Question: Compare the top bar for <URL> in both Chrome and Firefox. I've been hunting around for the reason why the "Sudomemo Theatre" logo won't display in Firefox; I've tried both Linux, Windows, and Mac. I can only conclude that it comes down to the rendering engine.
But won't it display, and how can I fix it? I'd like to understand the issue at its core. It appears to me that Firefox is not properly properly rendering the css content attribute.
Thanks!
Take notice of the top floating menu bar; it should have a 'Sudomemo Theatre' logo on the left. It displays properly in Chrome for Windows, and Linux (Chromium), but not Firefox. I can't assume that everyone has the latest version.

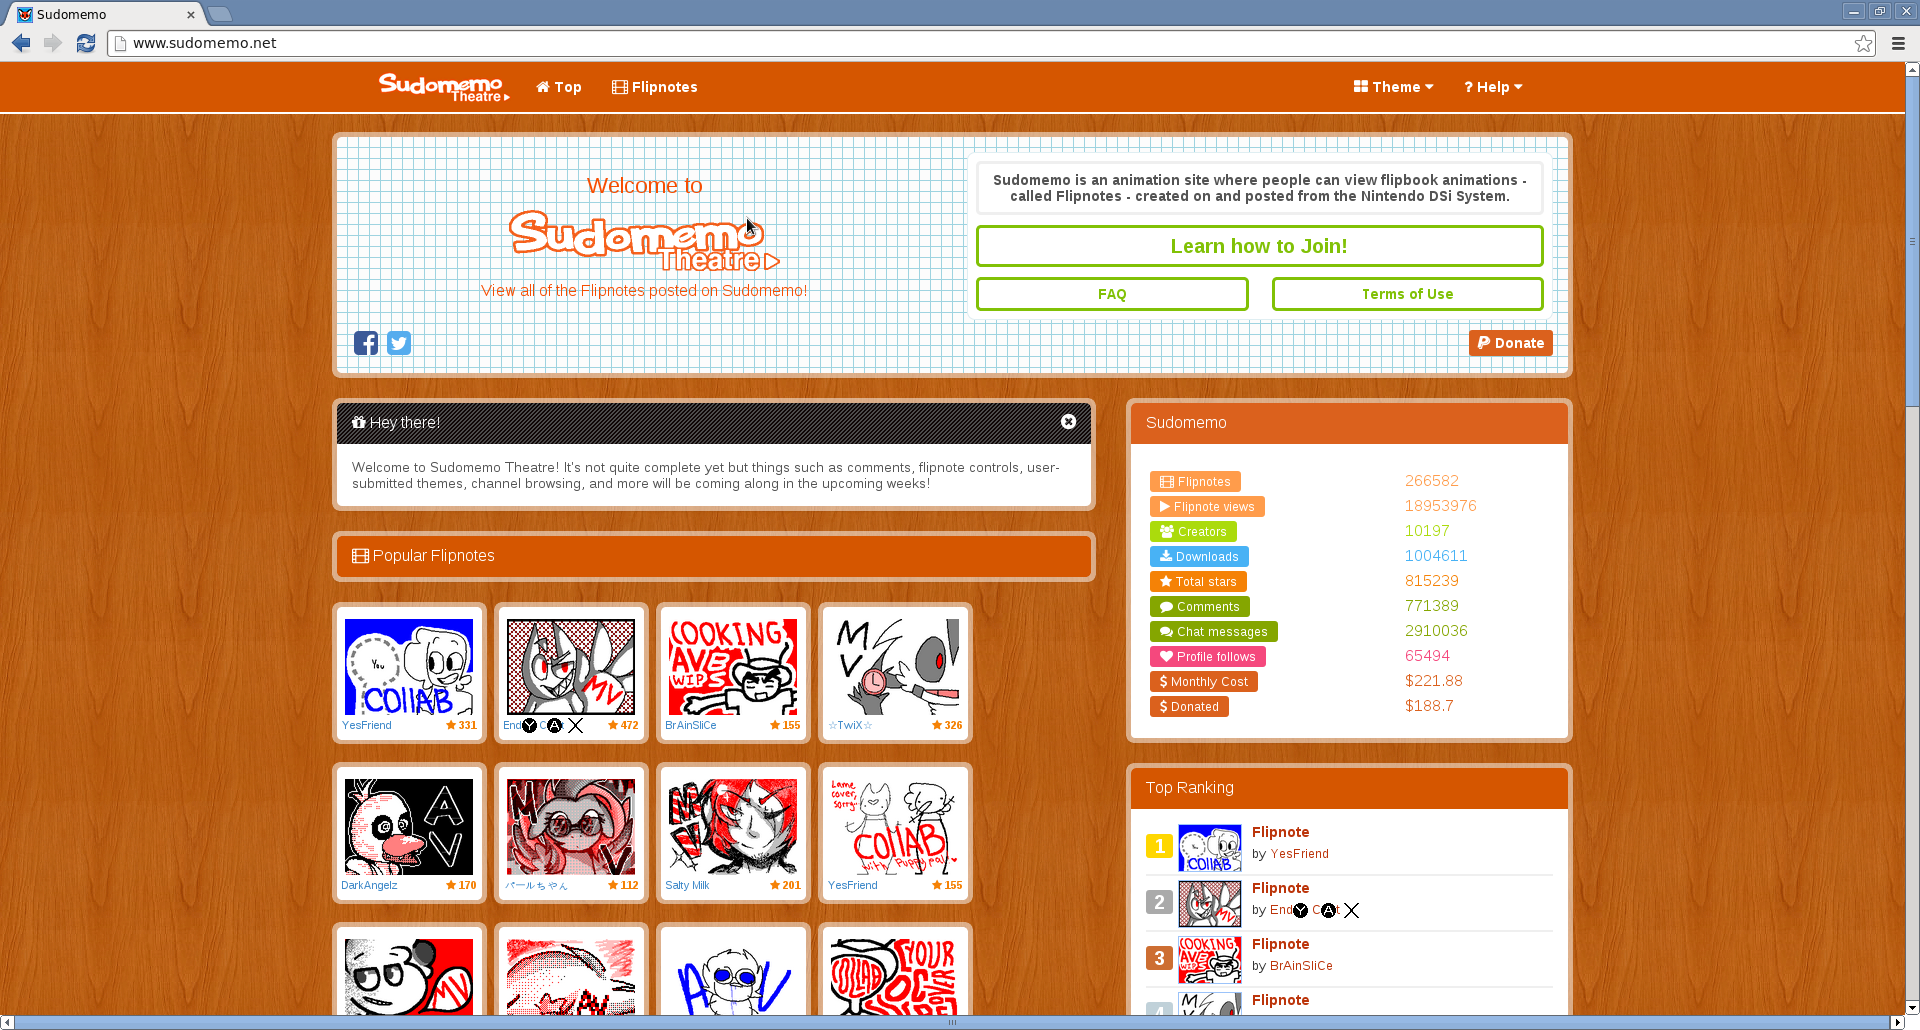
Answer: It seems Firefox only supports the 'content' CSS attribute with the ':before' or ':after' pseudo-class, but not with a "bare" element.
Changing the rule to this works, although the image is now too large:
'''
a.navbar-brand:before {
content: url("/images/sudomemotheatrelogomedium.png");
padding: 10px;
}
'''
For more info, see the <URL>, so technically Chrome might be wrong here by working as-is.